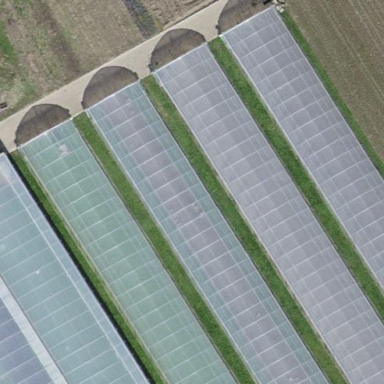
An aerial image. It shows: Greenhouse.